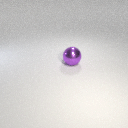
large purple metal sphere